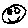
Label: smiley face